Field crop: maize
Growth stage: 2
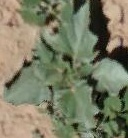
Species: datura